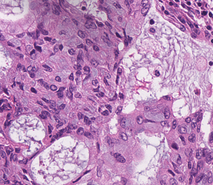
Tumor epithelial tissue: yes
Tumor-associated stroma tissue: no
Normal tissue: no